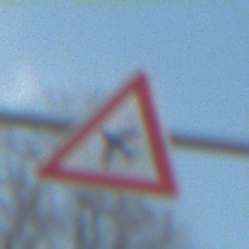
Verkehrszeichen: FlugbetriebRechts
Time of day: MorningAfternoon
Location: Outdoor (Suburban)
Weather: PartlyCloudy
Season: NotSpecified
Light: Natural